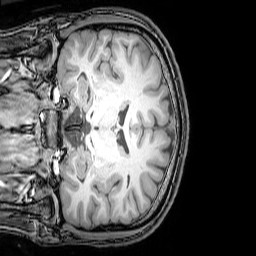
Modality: T1w
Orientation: coronal
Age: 24
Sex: male
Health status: healthy
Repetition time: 0.081 s
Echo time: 0.037 s